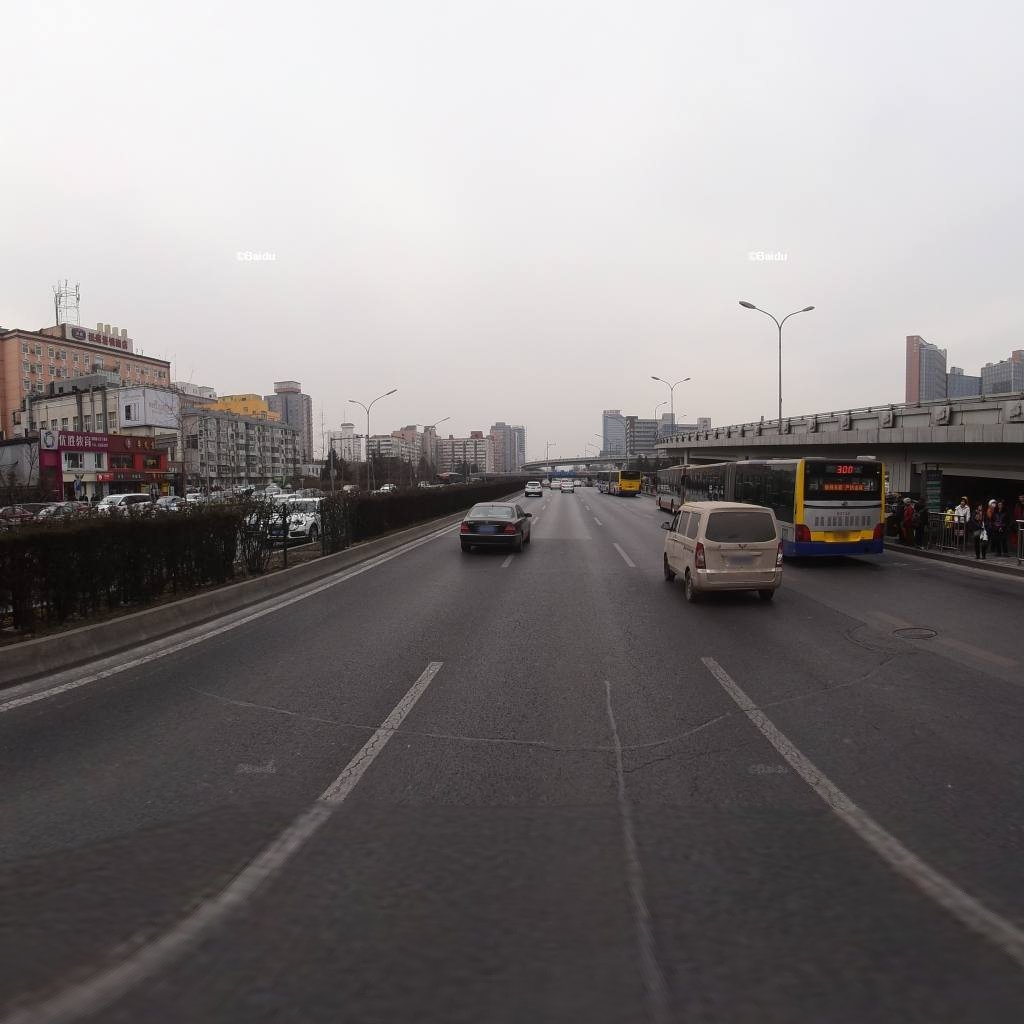
Region: Xicheng
Road damage annotations: longitudinal patch, transverse patch, manhole cover, transverse crack